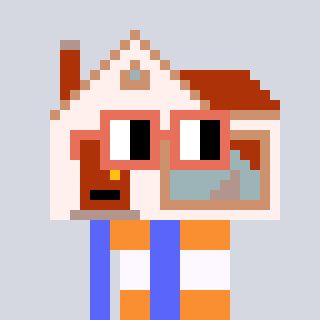
a pixel art character with square orange glasses, a house-shaped head and a purple-colored body on a cool background